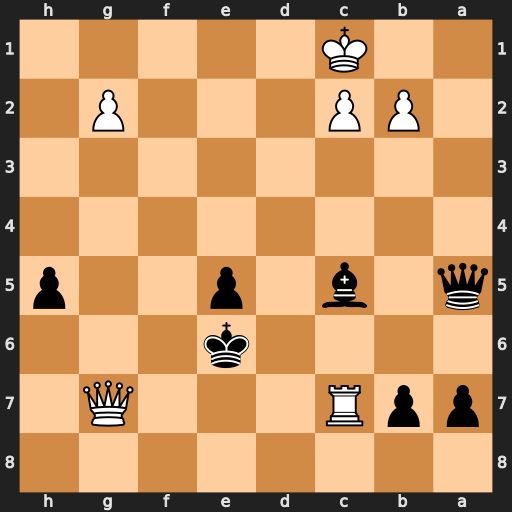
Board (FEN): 8/ppR3Q1/4k3/q1b1p2p/8/8/1PP3P1/2K5
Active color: b
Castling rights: -
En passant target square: -
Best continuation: Qe1#